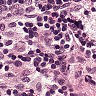
Metastatic tissue present: no